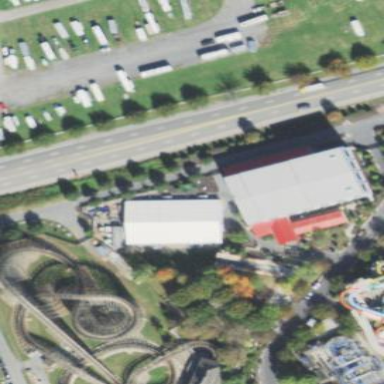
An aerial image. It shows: Building that is attraction. It features amusement ride.